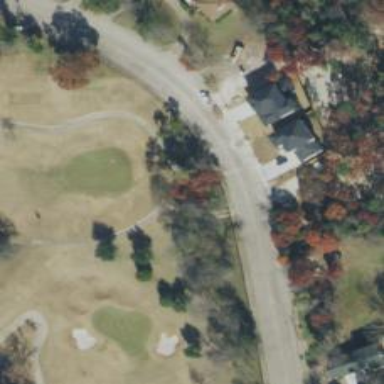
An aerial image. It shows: Service road used as golf cart path.